Interaction volume radius: 10 \u00c5
Interaction volume height: 45 \u00c5
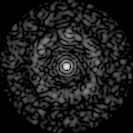
Disorder parameter: 0.8101